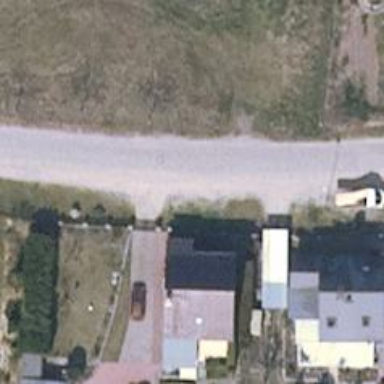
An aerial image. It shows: Residential road.